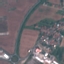
Land use / land cover: Highway